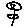
Label: flower